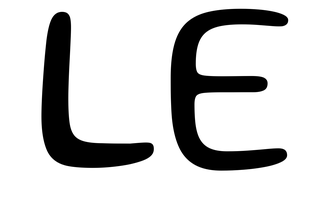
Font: Gluten_Light